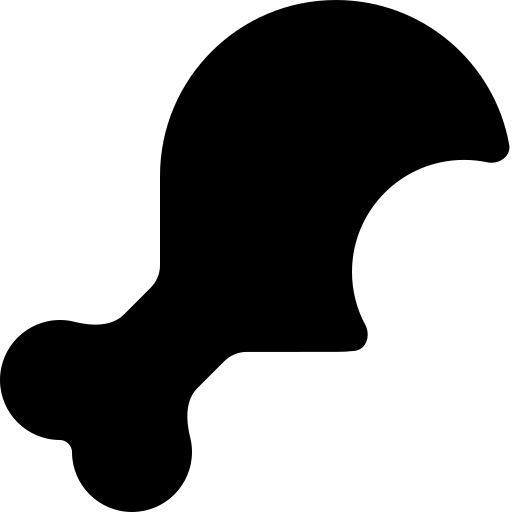
Tags: icon, FontAwesome, fa-icon, solid, drumstick, bite